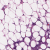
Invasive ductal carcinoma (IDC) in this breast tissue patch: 0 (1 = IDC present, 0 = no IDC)